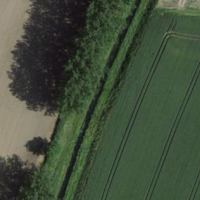
EUNIS habitat code: 52
Species observed at this site:
Cirsium arvense